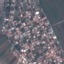
Label: Residential